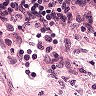
Metastatic tissue present: no